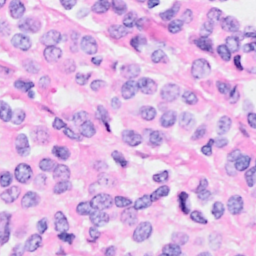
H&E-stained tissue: Breast